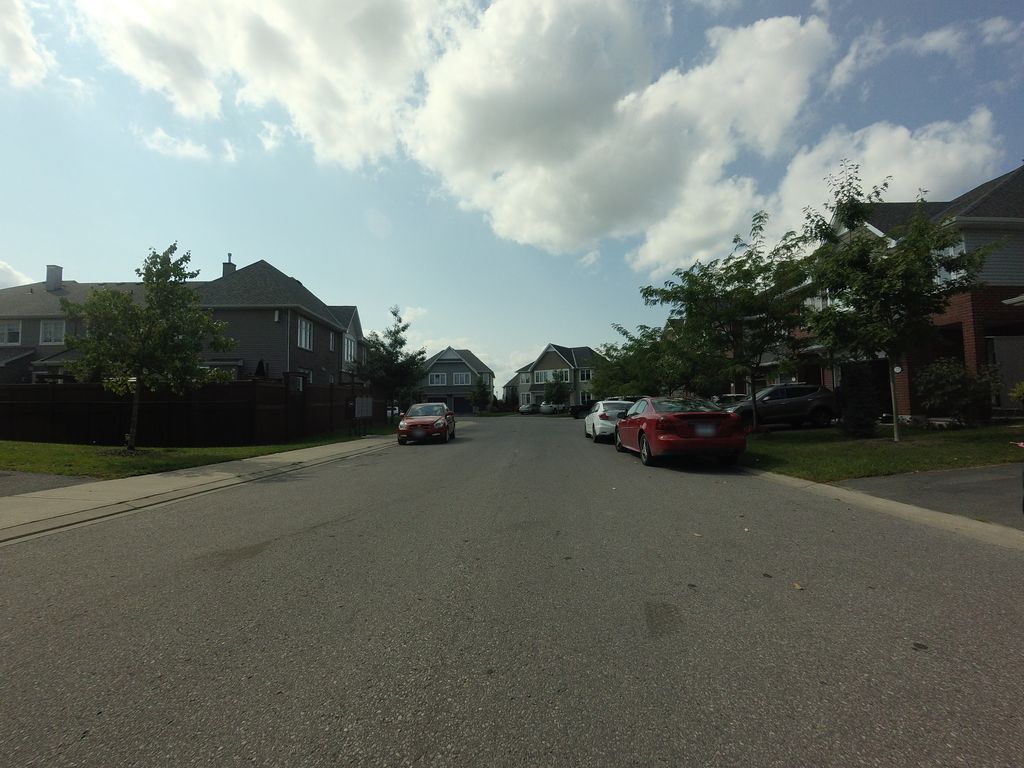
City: ottawa-gatineau